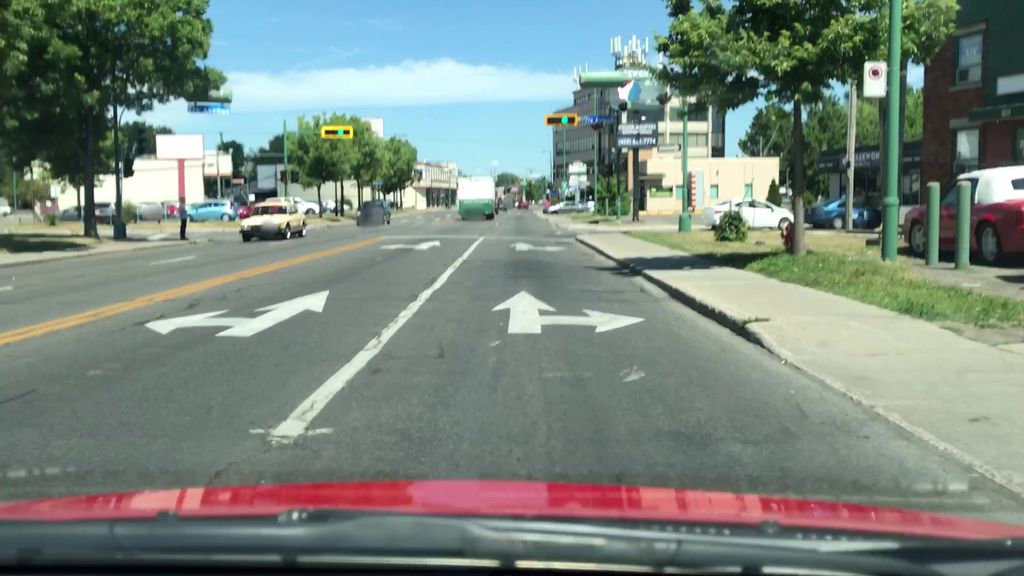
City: montreal